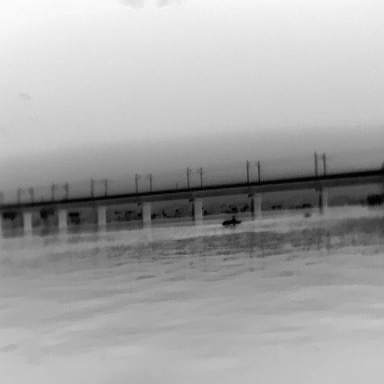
There is a warship in the infrared image.